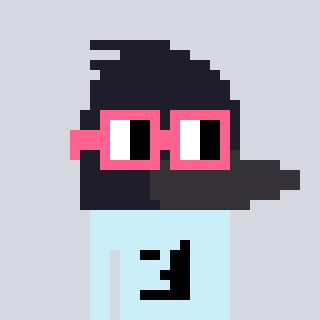
a pixel art character with square pink glasses, a raven-shaped head and a cold-colored body on a cool background